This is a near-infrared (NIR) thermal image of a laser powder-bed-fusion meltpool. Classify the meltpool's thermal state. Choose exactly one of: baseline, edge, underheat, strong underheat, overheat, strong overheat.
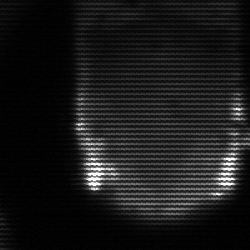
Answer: baseline